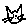
Label: cat